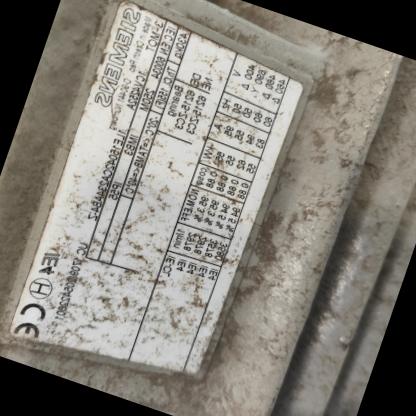
Klasa: tabliczka-znamionowa